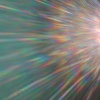
Label: sunburn